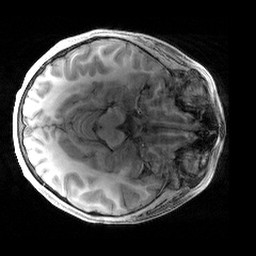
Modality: T1w
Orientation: axial